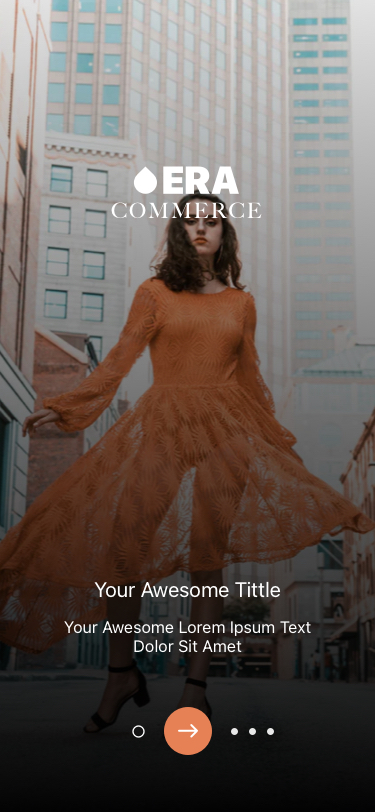
Text in this UI design:
Your Awesome Tittle
Your Awesome Lorem Ipsum Text Dolor Sit Amet